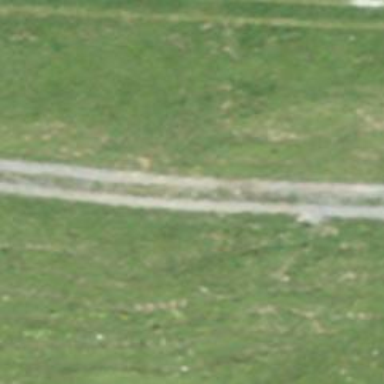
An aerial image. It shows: Gravel track with grade2 quality.